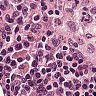
Metastatic tissue present: no